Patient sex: M
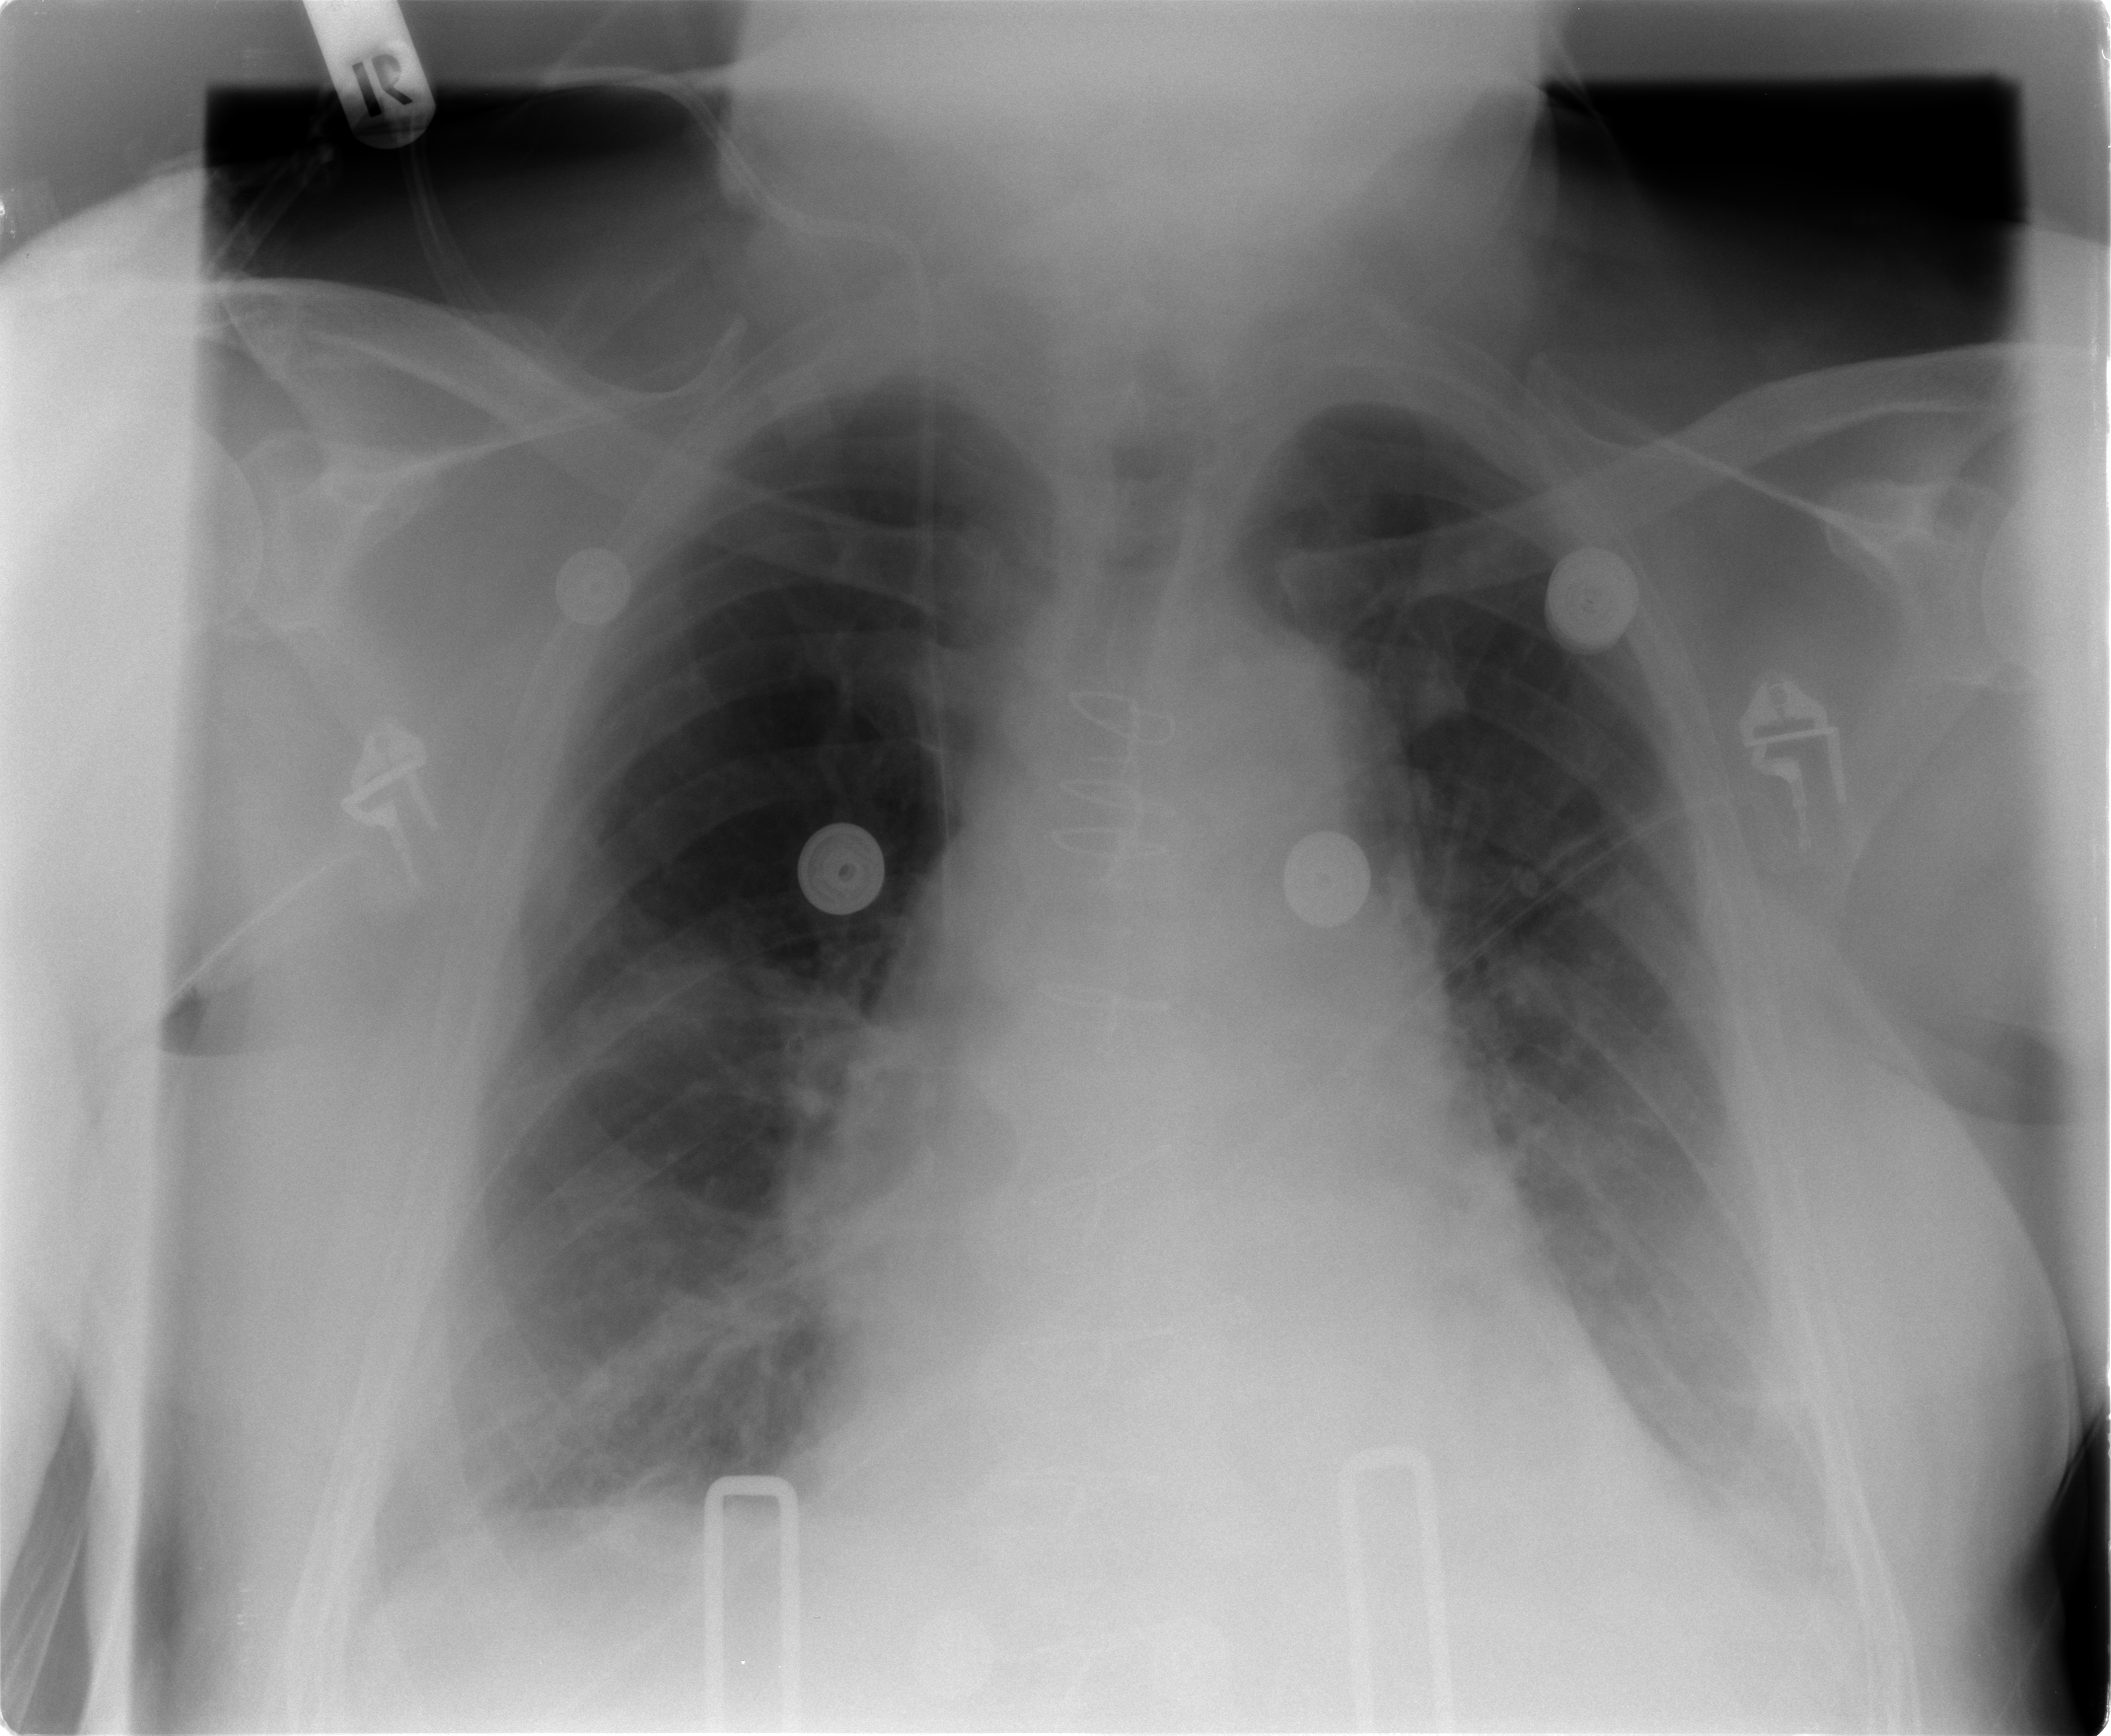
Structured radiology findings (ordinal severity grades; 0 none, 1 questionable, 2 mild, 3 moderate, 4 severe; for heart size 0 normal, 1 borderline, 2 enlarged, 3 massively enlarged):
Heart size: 2
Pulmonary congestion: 0
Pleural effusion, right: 1
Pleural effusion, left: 2
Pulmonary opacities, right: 0
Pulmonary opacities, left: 0
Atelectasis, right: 2
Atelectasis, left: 2